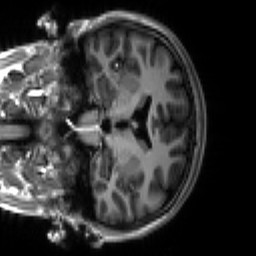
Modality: T1w
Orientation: coronal
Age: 18
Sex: male
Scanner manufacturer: siemens
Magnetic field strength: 3 T
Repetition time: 2.3 s
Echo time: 0.00267 s